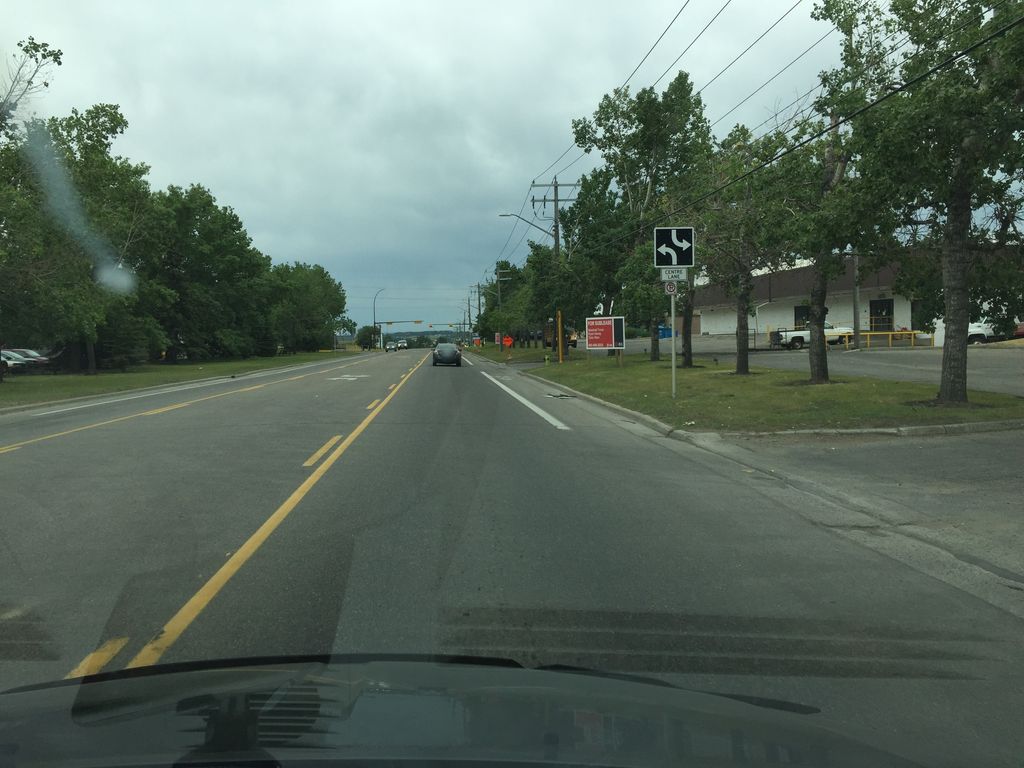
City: calgary